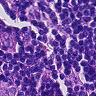
Metastatic tissue present: yes